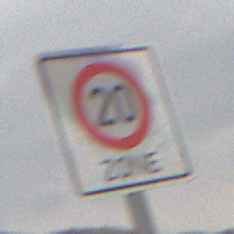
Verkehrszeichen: BeginnZone20
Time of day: MorningAfternoon
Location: Outdoor (Nature)
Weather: Overcast
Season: NotSpecified
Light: Natural